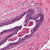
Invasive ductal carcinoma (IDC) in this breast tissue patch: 0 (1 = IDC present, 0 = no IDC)